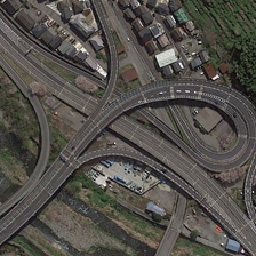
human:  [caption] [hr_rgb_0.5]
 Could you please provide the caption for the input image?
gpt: There are big trees all around.

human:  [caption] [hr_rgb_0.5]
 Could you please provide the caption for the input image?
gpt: Surrounded by big trees.

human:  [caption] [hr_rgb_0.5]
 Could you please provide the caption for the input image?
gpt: There are big trees around.

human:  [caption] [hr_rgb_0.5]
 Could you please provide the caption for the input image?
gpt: There are big trees everywhere.

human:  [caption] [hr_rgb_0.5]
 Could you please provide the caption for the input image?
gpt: There are big trees all around.